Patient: sex F, age 29
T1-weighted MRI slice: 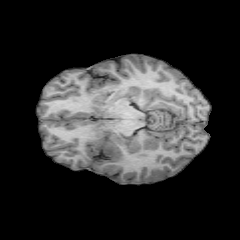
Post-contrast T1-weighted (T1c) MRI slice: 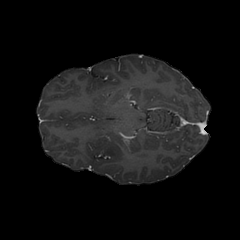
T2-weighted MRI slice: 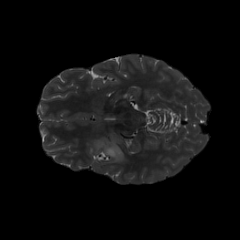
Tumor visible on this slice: yes
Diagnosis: Astrocytoma, IDH-mutant
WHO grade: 2